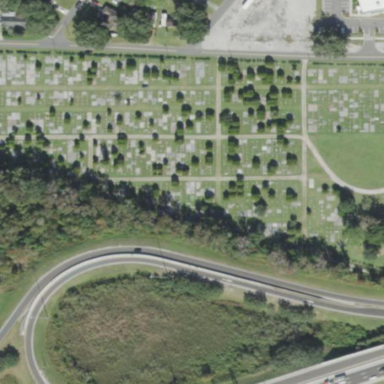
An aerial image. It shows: Cemetery.